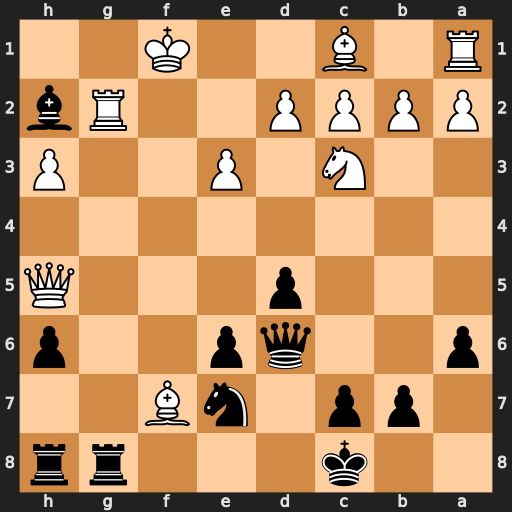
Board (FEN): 2k3rr/1pp1nB2/p2qp2p/3p3Q/8/2N1P2P/PPPP2Rb/R1B2K2
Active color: b
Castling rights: -
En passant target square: -
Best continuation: Rxg2 Kxg2 Qg3+